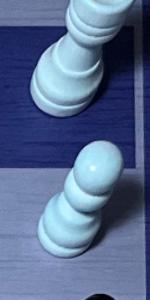
Label: Pawn_White